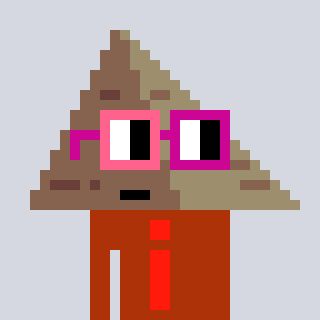
a pixel art character with square pink and red glasses, a pyramid-shaped head and a hotbrown-colored body on a cool background